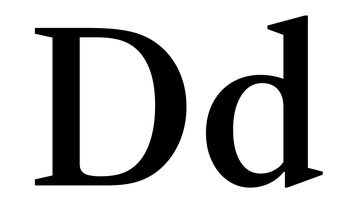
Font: LibreCaslonText_Medium